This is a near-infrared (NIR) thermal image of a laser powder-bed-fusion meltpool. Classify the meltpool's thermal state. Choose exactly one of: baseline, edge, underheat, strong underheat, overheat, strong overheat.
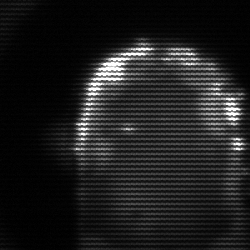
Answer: baseline